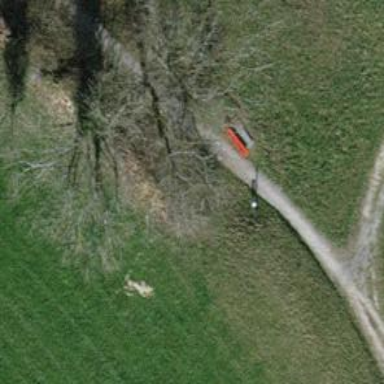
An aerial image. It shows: Red bench.